Aerial crown-view tile of a tropical tree (Barro Colorado Island, Panama), acquired 20250512:
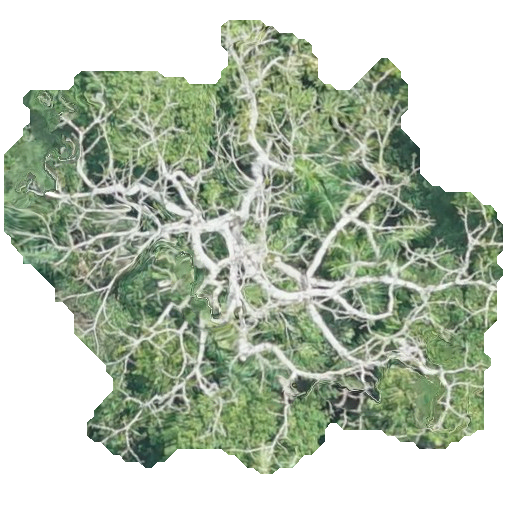
Species: Pseudobombax septenatum
GBIF accepted scientific name: Pseudobombax septenatum
Crown area: 230.638 m²